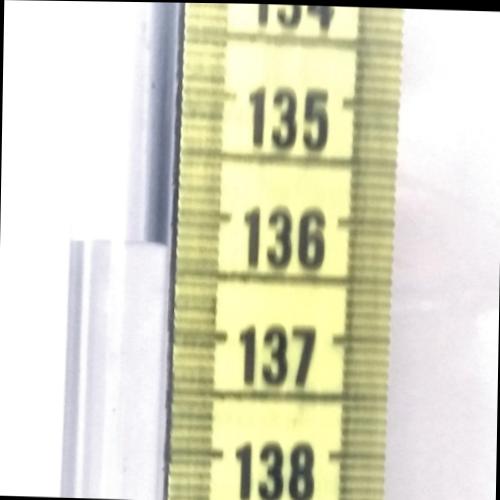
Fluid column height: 136.3 cm